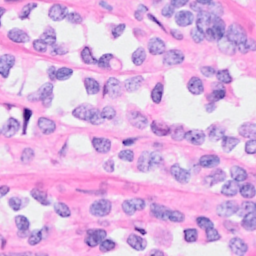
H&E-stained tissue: Breast